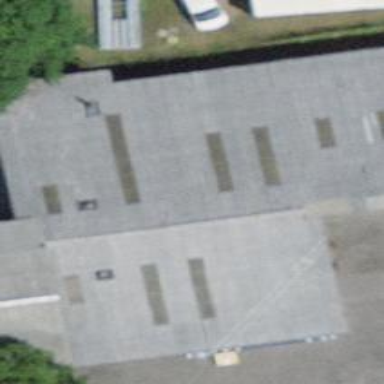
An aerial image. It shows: Industrial building.